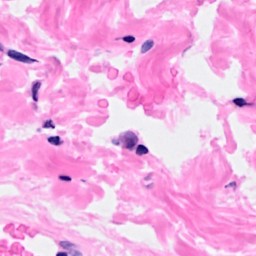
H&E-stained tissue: Breast